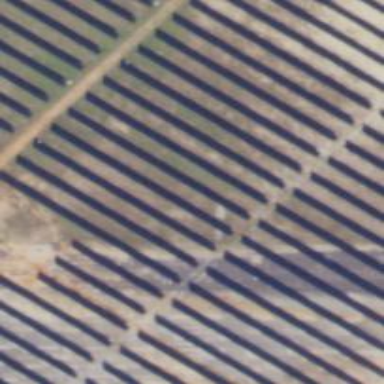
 consisting of solar photovoltaic panels."